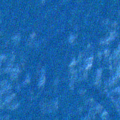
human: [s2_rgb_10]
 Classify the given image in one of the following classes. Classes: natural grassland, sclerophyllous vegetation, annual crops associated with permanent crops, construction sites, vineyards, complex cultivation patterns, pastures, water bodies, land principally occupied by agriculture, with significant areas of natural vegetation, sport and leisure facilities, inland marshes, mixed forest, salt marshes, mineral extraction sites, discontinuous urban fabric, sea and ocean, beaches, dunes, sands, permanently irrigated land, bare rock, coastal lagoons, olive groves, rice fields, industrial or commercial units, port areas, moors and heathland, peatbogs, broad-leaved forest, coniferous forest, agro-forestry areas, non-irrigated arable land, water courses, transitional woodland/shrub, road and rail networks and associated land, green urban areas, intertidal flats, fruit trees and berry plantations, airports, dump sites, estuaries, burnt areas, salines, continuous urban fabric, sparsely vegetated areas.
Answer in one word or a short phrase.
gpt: sea and ocean